Question: After I installed Xcode 7 beta and convert my swift code to Swift 2, I got some issue with the code that I can't figure out. I know Swift 2 is new so I search and figure out since there is nothing about it, I should write a question.
> Call can throw, but it is not marked with 'try' and the error is not
handled
'''
func deleteAccountDetail(){
let entityDescription = NSEntityDescription.entityForName("AccountDetail", inManagedObjectContext: Context!)
let request = NSFetchRequest()
request.entity = entityDescription
//The Line Below is where i expect the error
let fetchedEntities = self.Context!.executeFetchRequest(request) as! [AccountDetail]
for entity in fetchedEntities {
self.Context!.deleteObject(entity)
}
do {
try self.Context!.save()
} catch _ {
}
}
'''

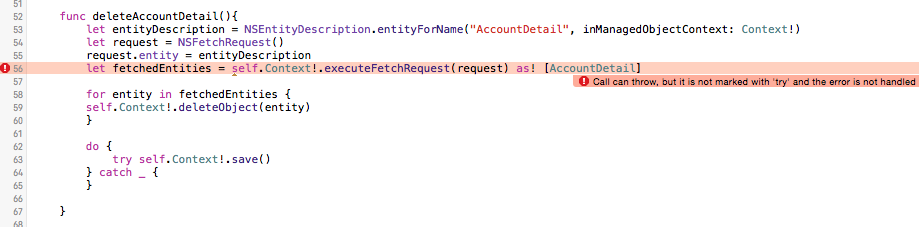
Answer: You have to catch the error just as you're already doing for your 'save()' call and since you're handling multiple errors here, you can 'try' multiple calls sequentially in a single do-catch block, like so:
'''
func deleteAccountDetail() {
let entityDescription = NSEntityDescription.entityForName("AccountDetail", inManagedObjectContext: Context!)
let request = NSFetchRequest()
request.entity = entityDescription
do {
let fetchedEntities = try self.Context!.executeFetchRequest(request) as! [AccountDetail]
for entity in fetchedEntities {
self.Context!.deleteObject(entity)
}
try self.Context!.save()
} catch {
print(error)
}
}
'''
Or as @bames53 pointed out in the comments below, it is often better practice not to catch the error where it was thrown. You can mark the method as 'throws' then 'try' to call the method. For example:
'''
func deleteAccountDetail() throws {
let entityDescription = NSEntityDescription.entityForName("AccountDetail", inManagedObjectContext: Context!)
let request = NSFetchRequest()
request.entity = entityDescription
let fetchedEntities = try Context.executeFetchRequest(request) as! [AccountDetail]
for entity in fetchedEntities {
self.Context!.deleteObject(entity)
}
try self.Context!.save()
}
'''